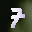
Label: 7